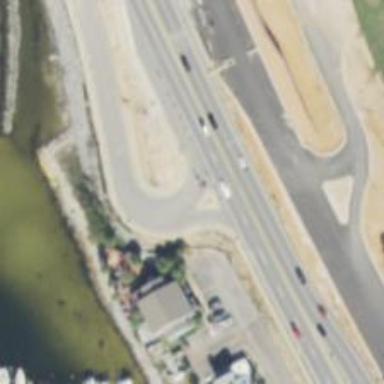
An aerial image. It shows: Trunk link highway with asphalt surface.